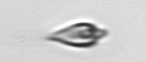
Label: Oxytoxum